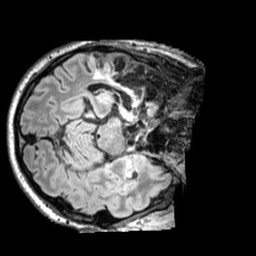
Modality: FLAIR
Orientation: axial
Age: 39
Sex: male
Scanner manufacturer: siemens
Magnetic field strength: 3 T
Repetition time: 5 s
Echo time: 0.387 s